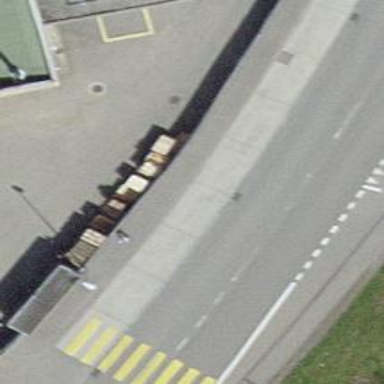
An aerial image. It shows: Sidewalk along the footway.